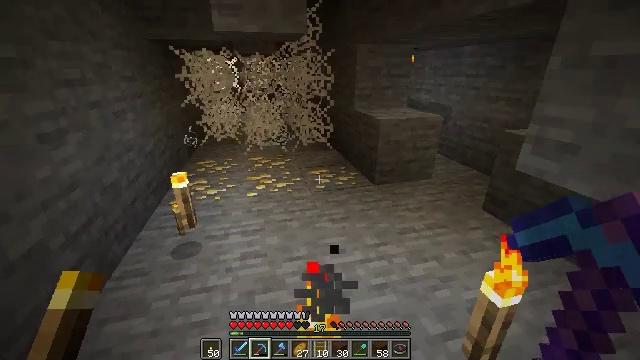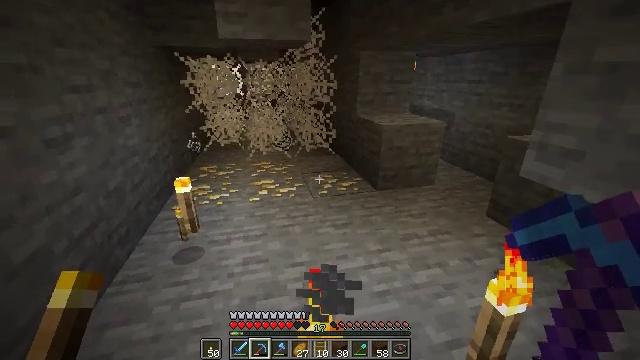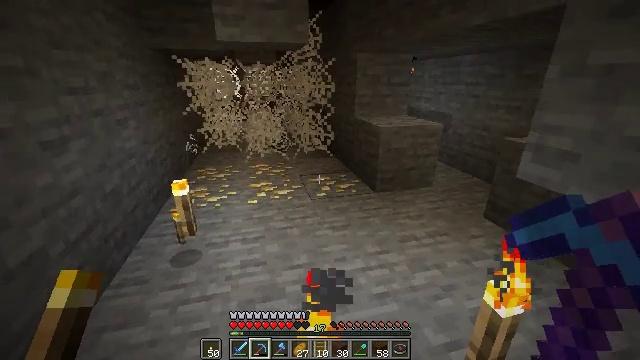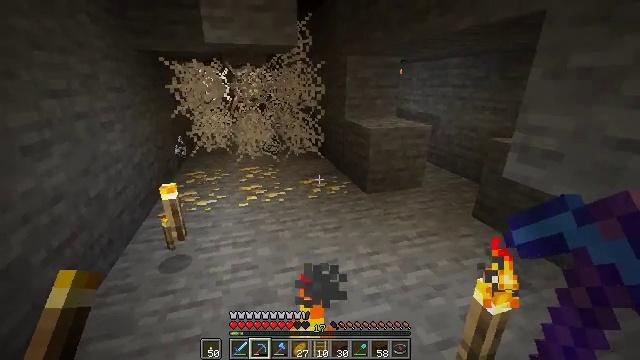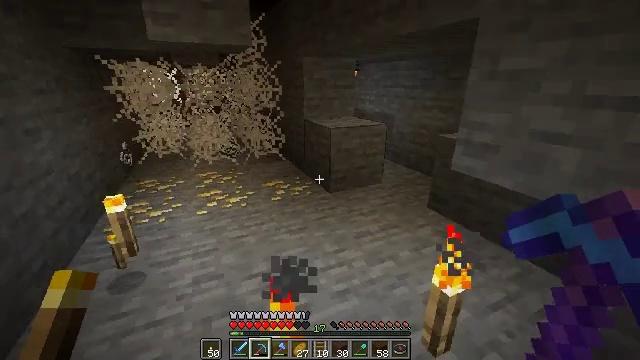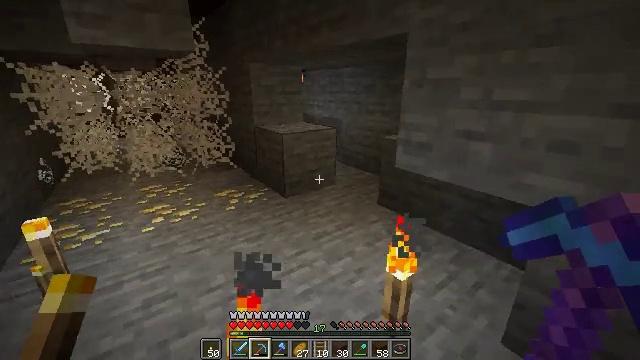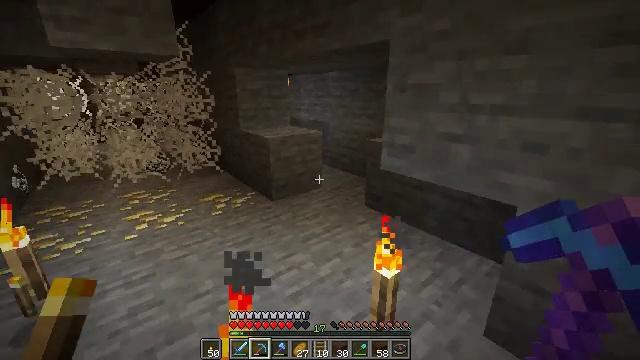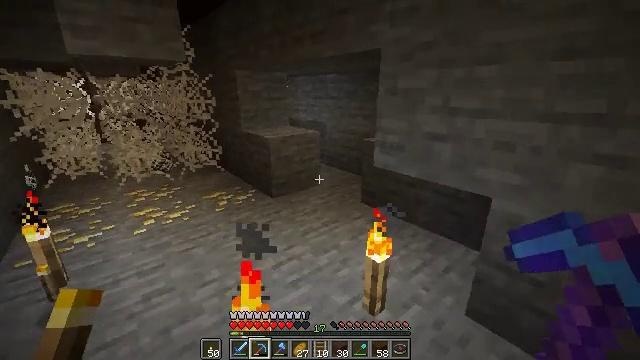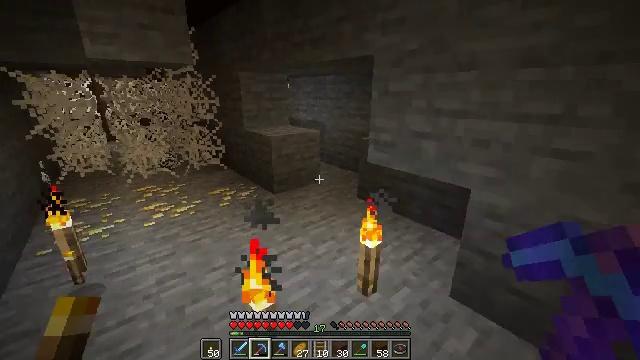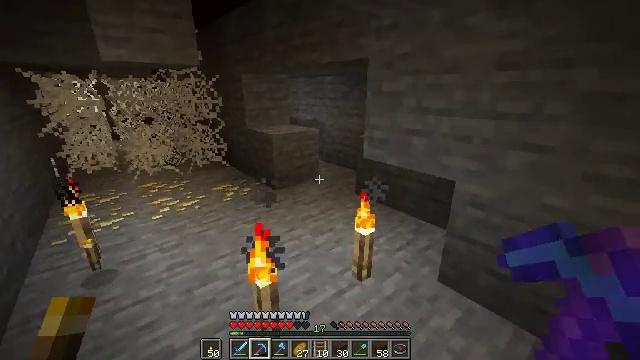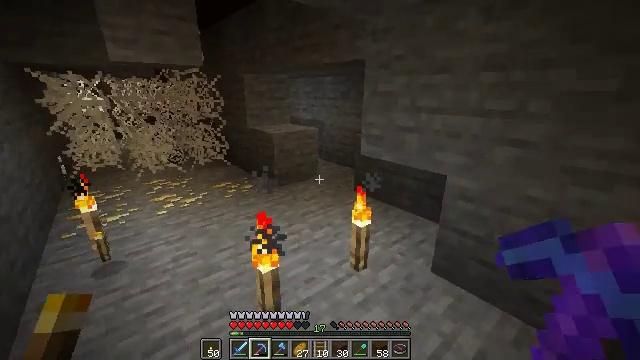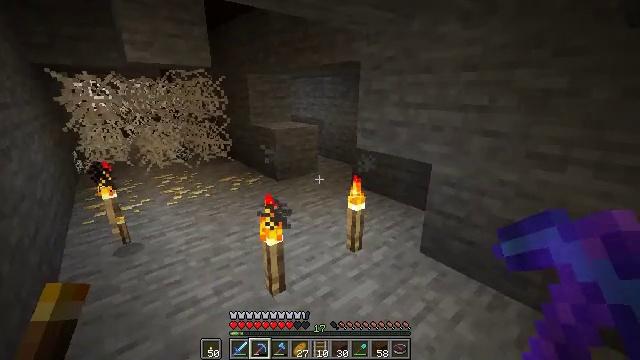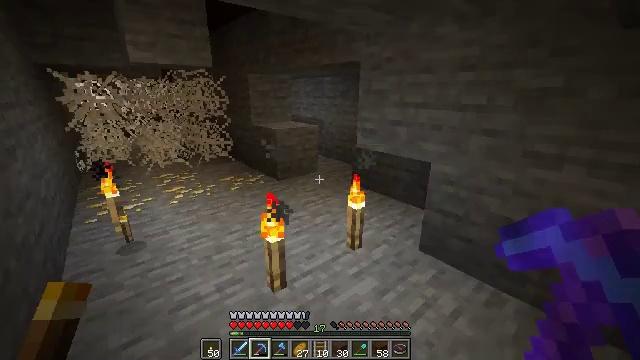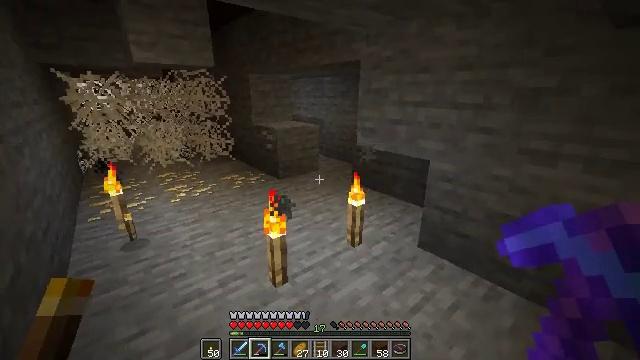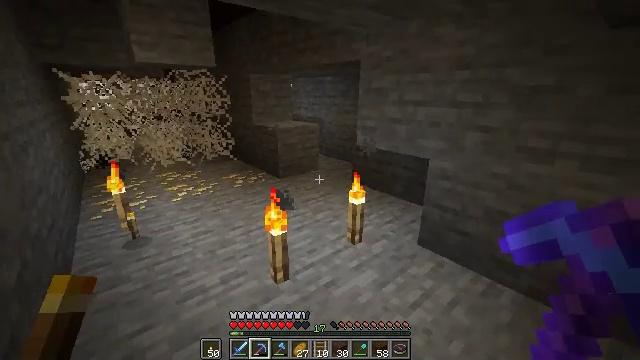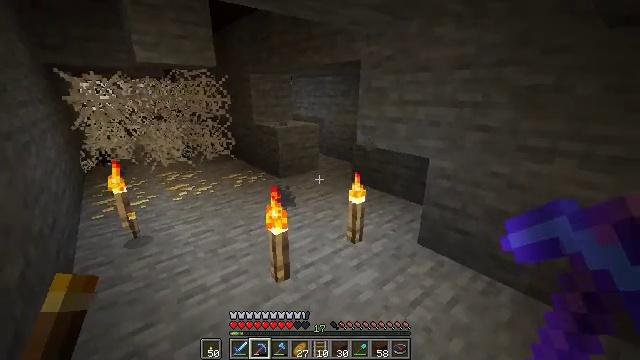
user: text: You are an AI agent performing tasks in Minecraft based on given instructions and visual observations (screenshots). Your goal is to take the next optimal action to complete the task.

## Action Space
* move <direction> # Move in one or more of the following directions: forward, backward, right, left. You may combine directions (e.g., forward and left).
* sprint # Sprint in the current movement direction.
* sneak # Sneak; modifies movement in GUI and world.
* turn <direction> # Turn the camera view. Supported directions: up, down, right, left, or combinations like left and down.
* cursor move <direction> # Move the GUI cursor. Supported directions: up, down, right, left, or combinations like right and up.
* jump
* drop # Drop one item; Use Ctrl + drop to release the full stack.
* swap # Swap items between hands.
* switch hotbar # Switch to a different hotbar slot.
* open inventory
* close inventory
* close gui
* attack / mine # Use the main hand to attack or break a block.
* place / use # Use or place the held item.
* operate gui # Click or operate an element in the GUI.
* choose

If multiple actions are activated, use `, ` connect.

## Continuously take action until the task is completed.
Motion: motion action
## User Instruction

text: Attack the torch to pick it up.
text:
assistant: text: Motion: turn up
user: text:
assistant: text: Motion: no_op
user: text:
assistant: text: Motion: turn right
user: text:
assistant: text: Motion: turn right
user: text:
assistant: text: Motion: move back, turn right and up
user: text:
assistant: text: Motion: move back, turn right
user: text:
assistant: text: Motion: move back
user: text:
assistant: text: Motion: move back
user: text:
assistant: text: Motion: move back
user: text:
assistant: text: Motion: move back
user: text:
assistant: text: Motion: no_op
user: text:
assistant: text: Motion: no_op
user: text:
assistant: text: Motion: no_op
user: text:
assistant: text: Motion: no_op
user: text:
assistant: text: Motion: no_op
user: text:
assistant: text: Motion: no_op
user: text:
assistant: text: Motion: open inventory
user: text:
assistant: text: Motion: open inventory
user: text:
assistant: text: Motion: open inventory
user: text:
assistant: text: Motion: no_op
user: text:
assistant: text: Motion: no_op
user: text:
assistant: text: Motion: no_op
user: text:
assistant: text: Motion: no_op
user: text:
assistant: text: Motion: cursor move right
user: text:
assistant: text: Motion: cursor move right
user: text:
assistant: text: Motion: cursor move right
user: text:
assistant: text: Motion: cursor move right
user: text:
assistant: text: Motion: cursor move right
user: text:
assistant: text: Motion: cursor move right
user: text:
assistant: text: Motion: cursor move right